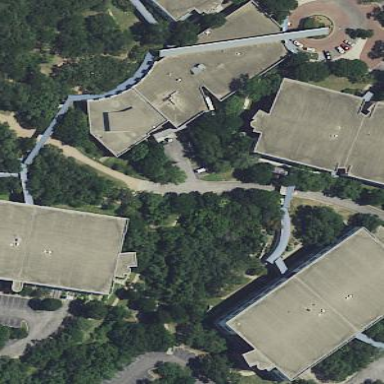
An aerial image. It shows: Office building.